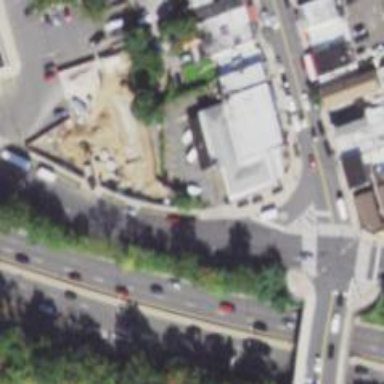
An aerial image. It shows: Footway.